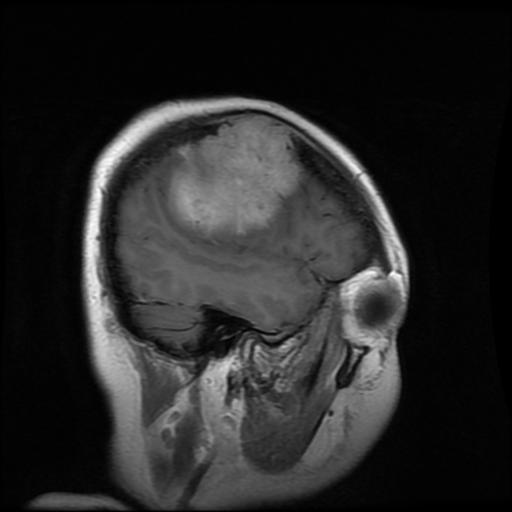
Label: meningioma